Field crop: maize
Growth stage: 2
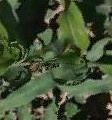
Species: maize